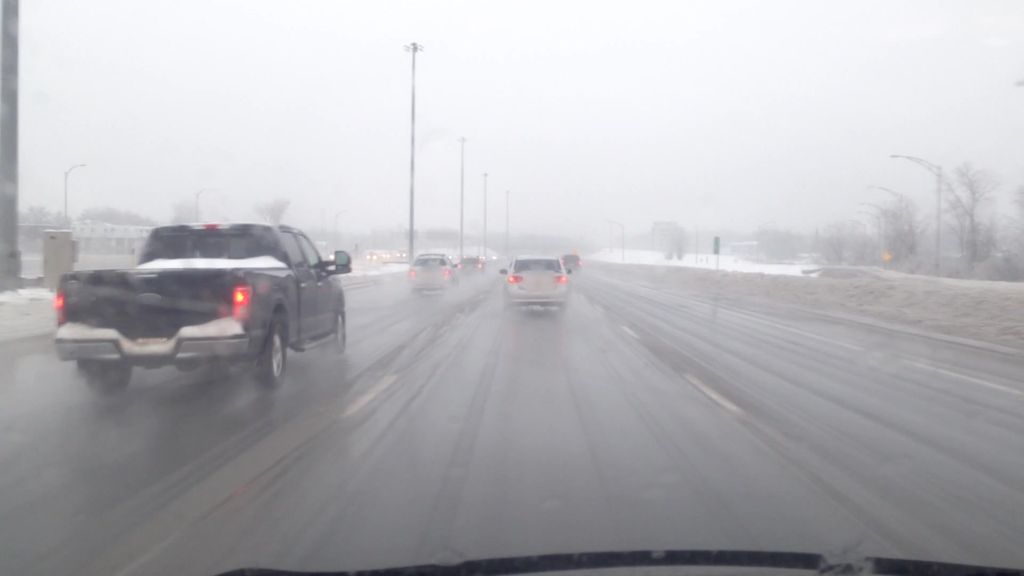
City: montreal